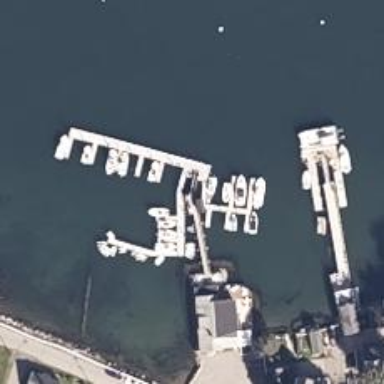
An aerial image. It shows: Man-made pier.